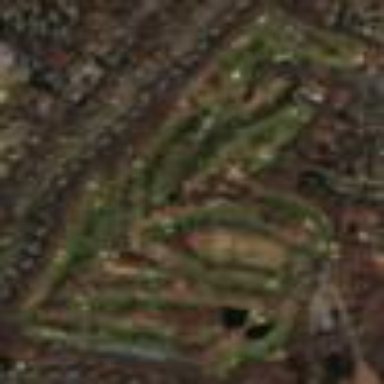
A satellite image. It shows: Golf course surrounded by greenery.